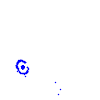
Particle: proton